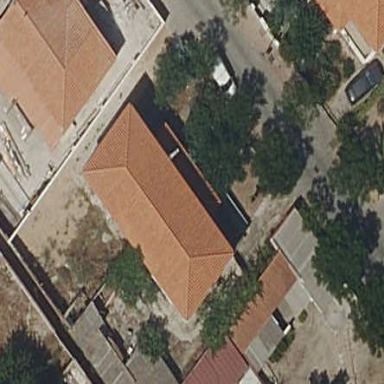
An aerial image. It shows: Terrace building.